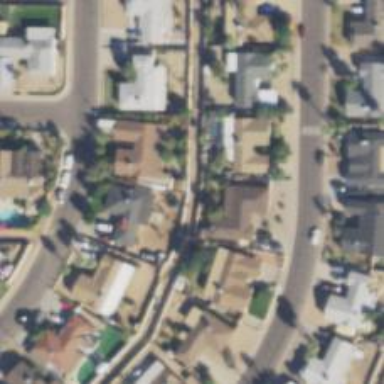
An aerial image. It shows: Alley classified as service road.